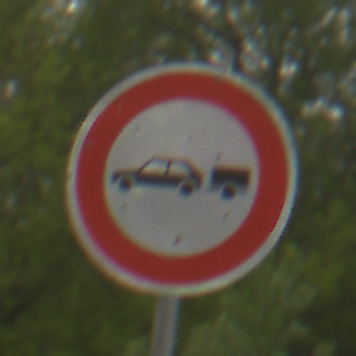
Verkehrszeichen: VerbotPersonenkraftwagenMitAnhaenger
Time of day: MorningAfternoon
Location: Outdoor (Nature)
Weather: Overcast
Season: NotSpecified
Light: Natural